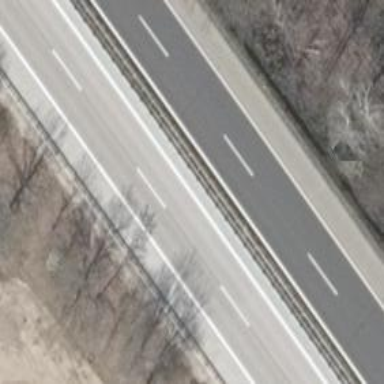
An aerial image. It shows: Concrete motorway.